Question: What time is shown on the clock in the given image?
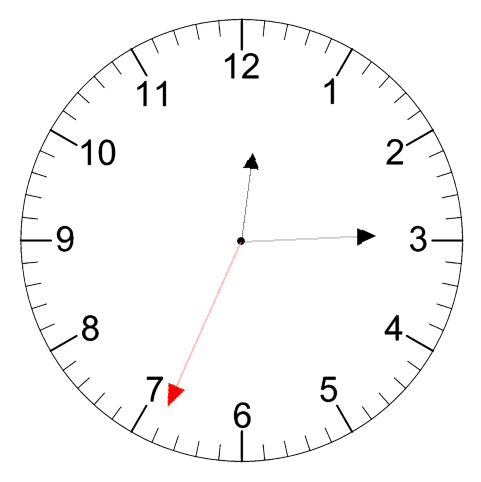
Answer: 12:14:34